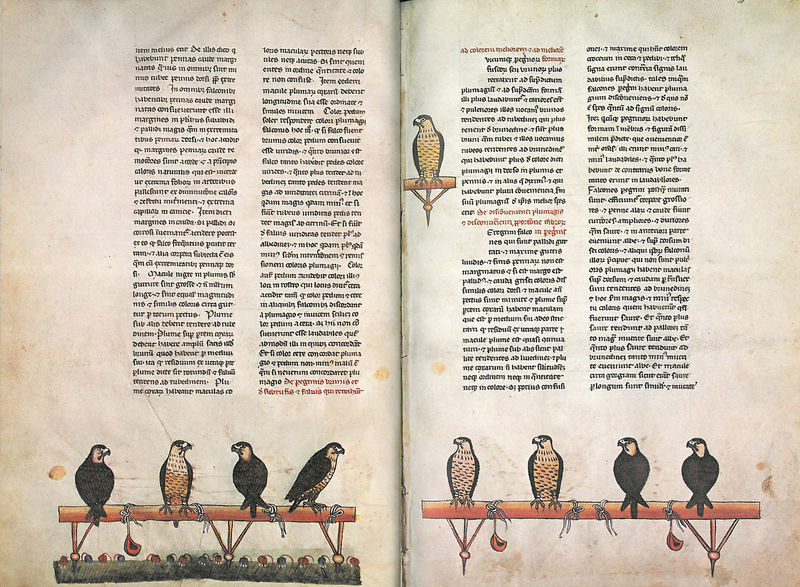
Titel: Falkenbuch Friedrichs des II.; De arte venandi cum avibus
Institution: Rom, Biblioteca Vaticana
Schlagwörter: falke, vogel, gelb, sitzen, holz, köpfe, profil, schwarz, haube, kappen, bibel, federn, vögel, schnur, schwanz, schrift, papier, seitenansicht, balken, buch, seite, text, flecken, fragment, rückansicht, mittelalter, vorderansicht, stange, buchseiten, habe, handschrift, latein, wörter, sätze, lehrbuch, falken, falknerei, s, g, h, f, gefinder